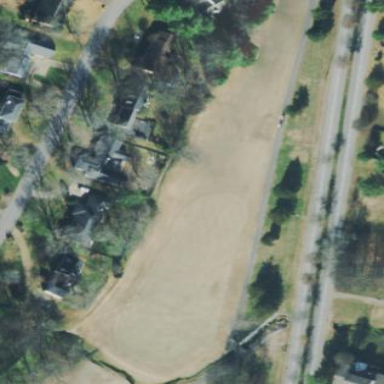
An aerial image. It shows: Golf fairway surrounded by grass.